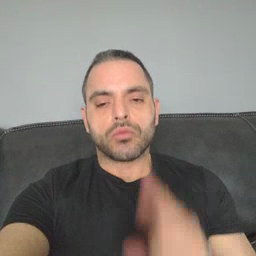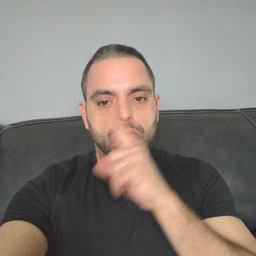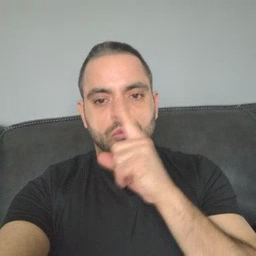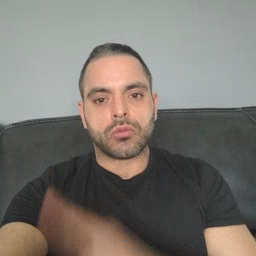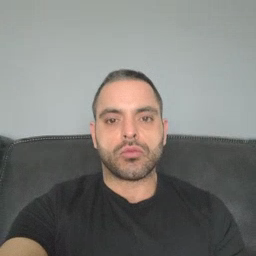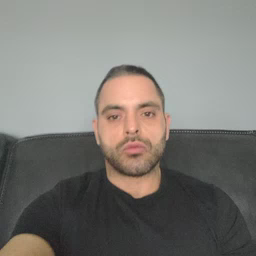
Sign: mouse